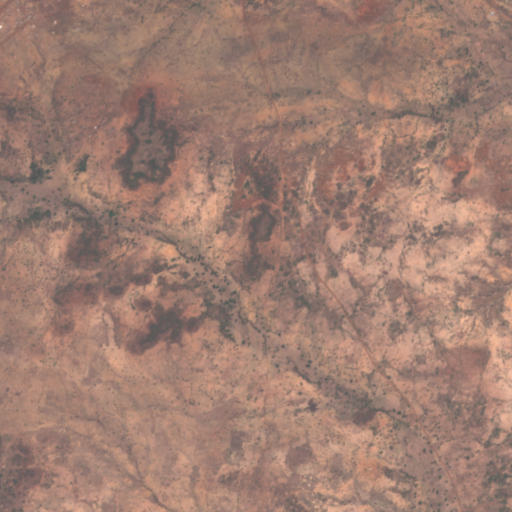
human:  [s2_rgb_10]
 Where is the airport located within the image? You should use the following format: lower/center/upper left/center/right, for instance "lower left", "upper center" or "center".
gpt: The airport is located in the upper left of the image.
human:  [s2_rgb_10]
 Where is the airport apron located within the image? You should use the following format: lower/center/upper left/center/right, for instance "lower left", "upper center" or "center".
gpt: The airport apron is located in the upper left of the image.
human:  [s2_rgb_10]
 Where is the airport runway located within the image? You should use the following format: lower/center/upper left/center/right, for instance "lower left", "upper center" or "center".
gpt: The airport runway is located in the upper left of the image.
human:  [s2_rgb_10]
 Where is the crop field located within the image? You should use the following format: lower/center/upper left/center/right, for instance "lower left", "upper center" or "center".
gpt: There is no crop field in the image.